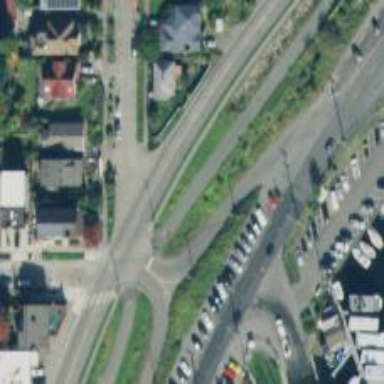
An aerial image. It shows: Unmarked crossing at intersection on footway.